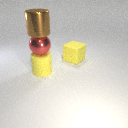
large yellow rubber cylinder below large brown metal cylinder